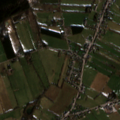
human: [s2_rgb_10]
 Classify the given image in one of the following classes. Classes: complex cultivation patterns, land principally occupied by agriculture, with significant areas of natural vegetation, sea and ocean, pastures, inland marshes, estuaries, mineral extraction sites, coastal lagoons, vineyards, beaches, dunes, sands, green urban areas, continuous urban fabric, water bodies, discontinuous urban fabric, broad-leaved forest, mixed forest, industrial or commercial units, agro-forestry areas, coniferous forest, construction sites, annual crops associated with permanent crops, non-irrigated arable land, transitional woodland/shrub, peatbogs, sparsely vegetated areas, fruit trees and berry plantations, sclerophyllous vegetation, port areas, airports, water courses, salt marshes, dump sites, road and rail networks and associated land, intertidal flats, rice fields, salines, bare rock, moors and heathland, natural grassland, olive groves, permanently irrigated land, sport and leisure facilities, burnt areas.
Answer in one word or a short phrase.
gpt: discontinuous urban fabric, complex cultivation patterns, mixed forest